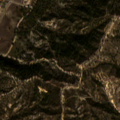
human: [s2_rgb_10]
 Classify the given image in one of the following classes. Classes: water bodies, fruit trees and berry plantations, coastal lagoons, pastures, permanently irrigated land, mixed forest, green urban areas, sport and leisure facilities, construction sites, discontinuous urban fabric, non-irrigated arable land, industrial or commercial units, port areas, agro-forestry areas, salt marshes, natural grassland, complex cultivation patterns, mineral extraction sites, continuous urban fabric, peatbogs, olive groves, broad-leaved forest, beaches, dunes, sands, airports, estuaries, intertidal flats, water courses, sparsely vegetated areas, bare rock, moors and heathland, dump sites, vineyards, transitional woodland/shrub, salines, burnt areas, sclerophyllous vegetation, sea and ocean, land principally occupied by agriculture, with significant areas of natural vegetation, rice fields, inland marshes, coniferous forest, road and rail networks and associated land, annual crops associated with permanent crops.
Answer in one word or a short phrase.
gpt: complex cultivation patterns, broad-leaved forest